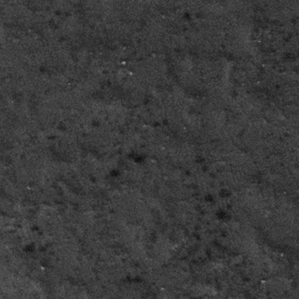
Label: frost